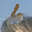
Label: 6